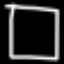
Label: square